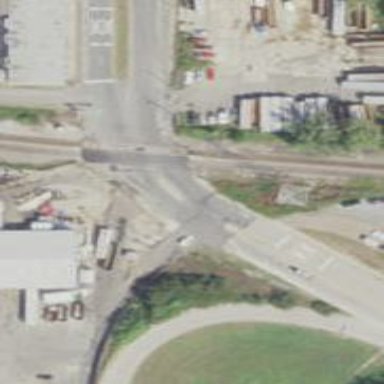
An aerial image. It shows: Railway level crossing.